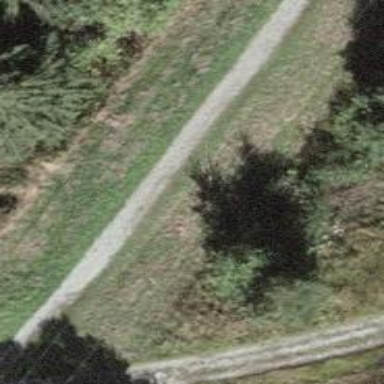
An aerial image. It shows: Gravel path.